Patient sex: M
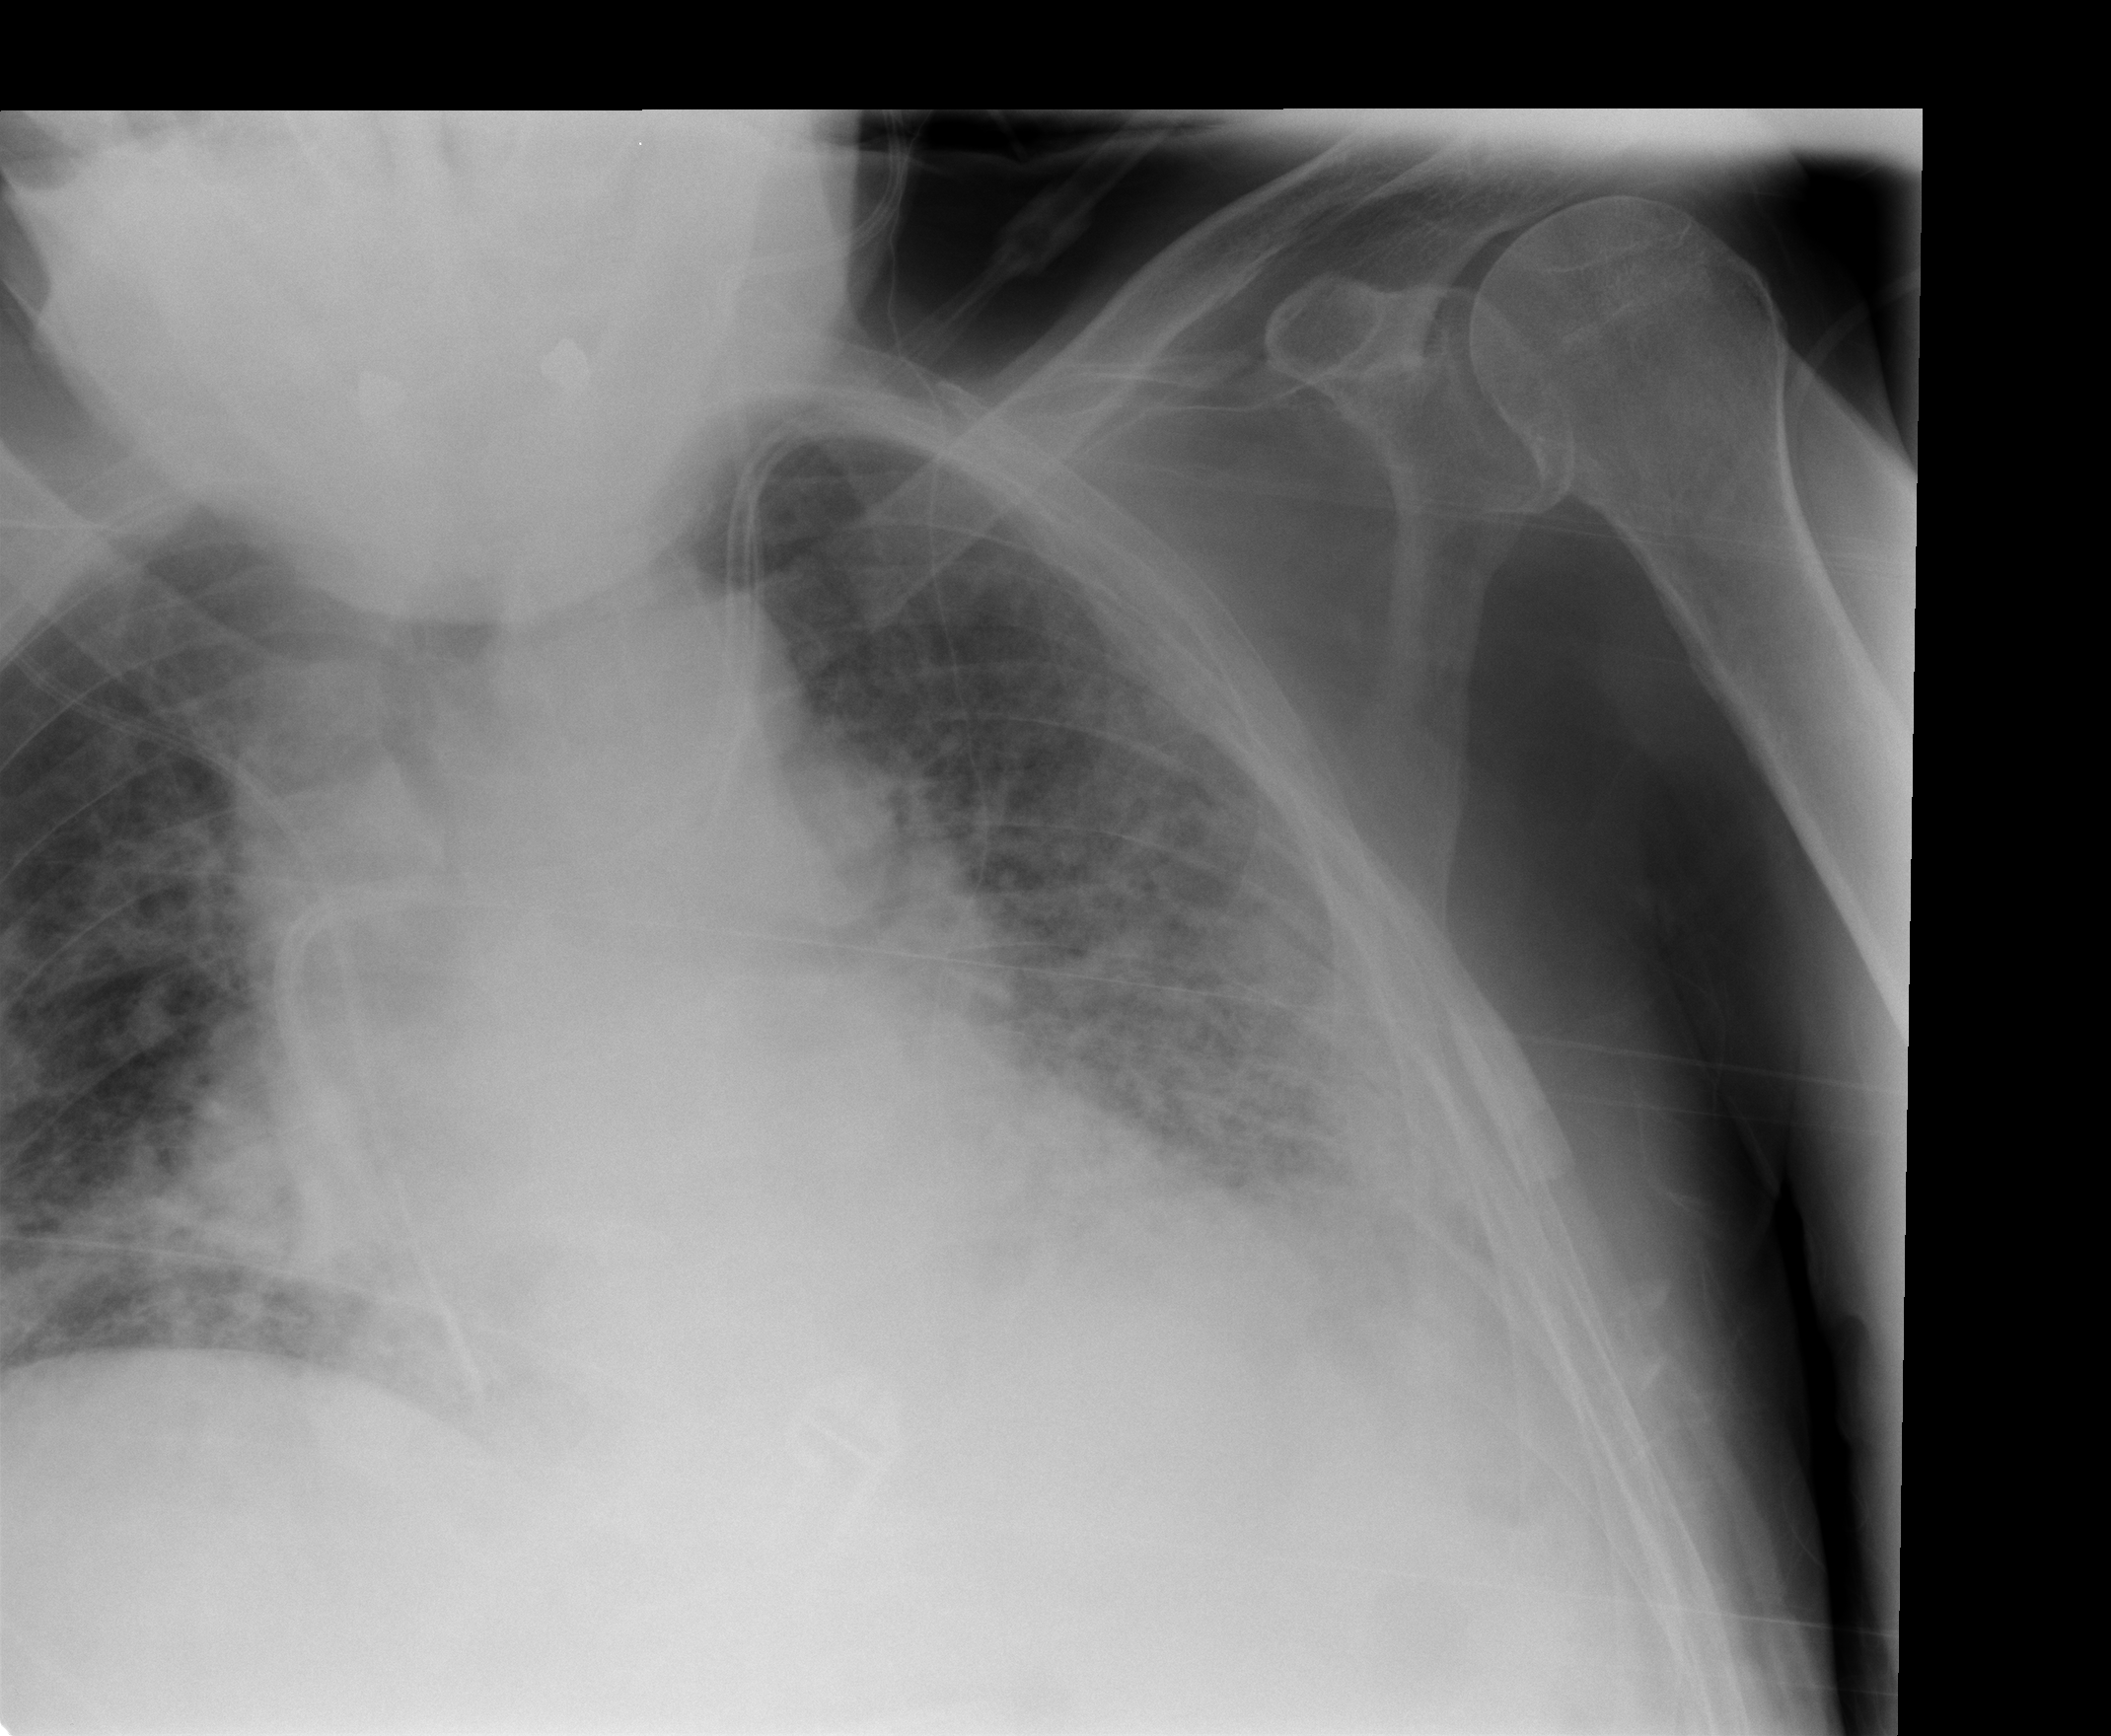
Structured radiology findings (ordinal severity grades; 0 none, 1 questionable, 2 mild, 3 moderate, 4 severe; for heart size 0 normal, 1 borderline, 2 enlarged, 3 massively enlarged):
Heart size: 1
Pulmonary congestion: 2
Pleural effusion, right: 0
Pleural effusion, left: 2
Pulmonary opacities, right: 3
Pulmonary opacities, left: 3
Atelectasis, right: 2
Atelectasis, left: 3